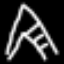
Label: The Eiffel Tower